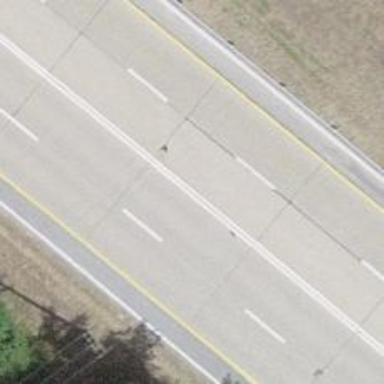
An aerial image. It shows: Primary highway with asphalt surface and designated cycle lane.